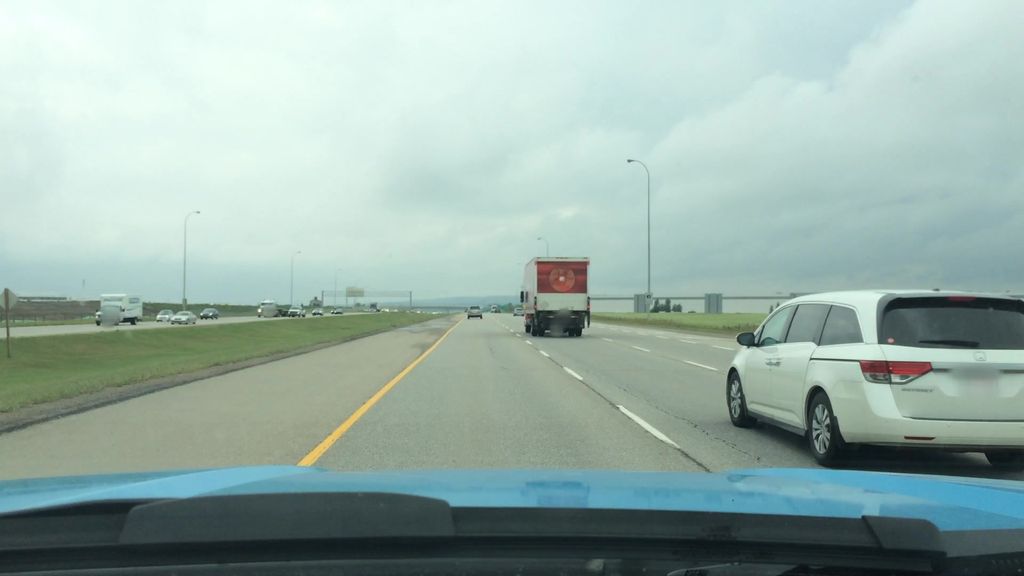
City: calgary